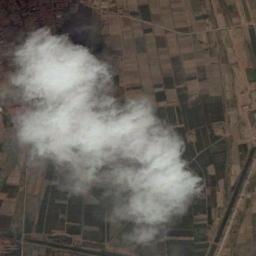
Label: cloud